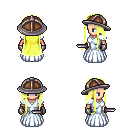
a pixel art fantasy rpg character, female body template, human, light skin, underdress, white pants, gold extra-long hairstyle, chain helm, metal gloves, brown shoes, dagger, four views (front, back, left, right), 2x2 character sprite sheet, small pixel art, hard edges, no anti-aliasing